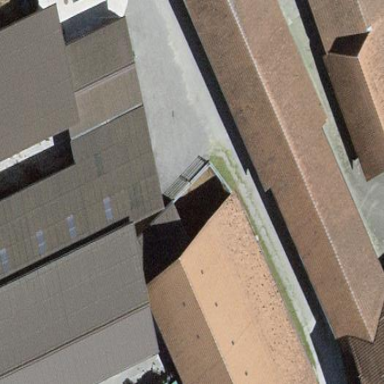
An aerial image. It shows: Farm building.